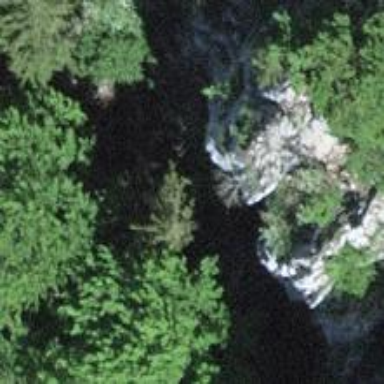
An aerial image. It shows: Natural cliff.